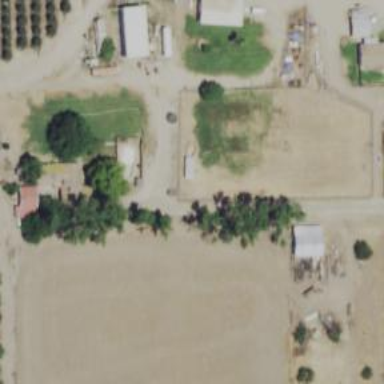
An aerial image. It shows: Farmyard area.